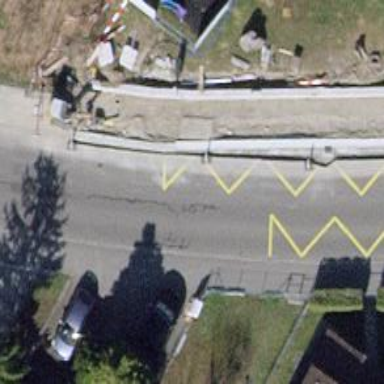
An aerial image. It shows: Bus stop with designated public transport stop position.